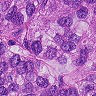
Metastatic tissue present: yes